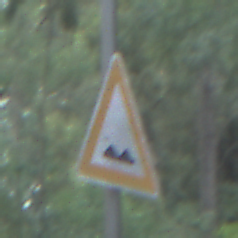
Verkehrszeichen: UnebeneFahrbahn
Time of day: SunriseSunset
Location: Outdoor (Nature)
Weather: NotSpecified
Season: Autumn
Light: Natural